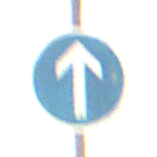
Verkehrszeichen: VorgeschriebeneFahrtrichtungGeradeaus
Umgebung: Outdoor, Beach
Tageszeit: Midday
Wetter: PartlyCloudy
Licht: Natural
Jahreszeit: NotSpecified
Kontrast: HighContrast